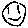
Label: smiley face